高一 · 立体几何学
所示, 在四棱雉 $P-A B C D$ 中, $P A \perp$ 底面 $A B C D$, 且底面各边都相等, $M$是 $P C$ 上的一动点, 当点 $M$ 满足条件 (1) $B M \perp D M$, (2) $D M \perp P C$, (3) $B M \perp P C$ 中的时, 平面 $M B D \perp$ 平面 $P C D$ (只要填写一个你认为是正确的条件序号即可）.

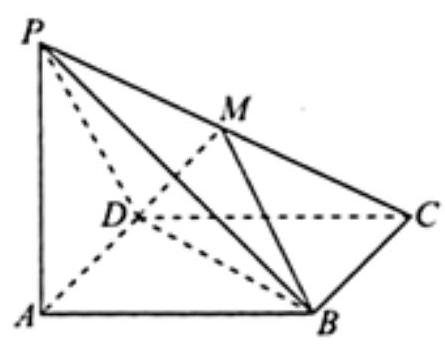
答案: )（或(3)
解析: 【分析】

推出 $B D \perp P C$, 则要得到平面 $M B D \perp$ 平面 $P C D$, 即要得到 $P C \perp$ 平面 $M B D$, 故只需 $P C$ 垂直平面 $M B D$ 内的一条与 $B D$ 相交的直线即可.

【详解】

$\because P A \perp$ 底面 $A B C D, \therefore P A \perp B D$,

$\because$ 底面各边都相等, $\therefore A C \perp B D$,

$\because P A \cap A C=A, \therefore B D \perp$ 平面 $P A C$,

$\therefore B D \perp P C$,

$\therefore$ 当 $D M \perp P C$ (或 $B M \perp P C$ ) 时,即有 $P C \perp$ 平面 $M B D$,

而 $P C \subset$ 平面 $P C D, \therefore$ 平面 $M B D \perp$ 平面 $P C D$.

故答案为:(2)(或(3).

【点睛】

本题考查线面、面面垂直的判定与性质应用, 需要学生具备一定的空间想象能力与逻辑思维能力.